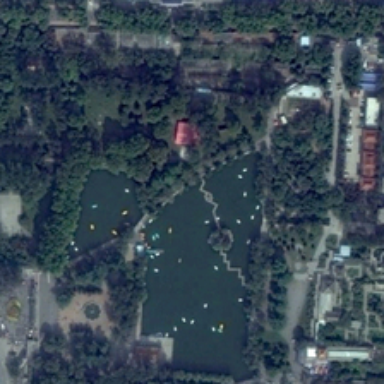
The playground is near the road,surrounded by lush trees .